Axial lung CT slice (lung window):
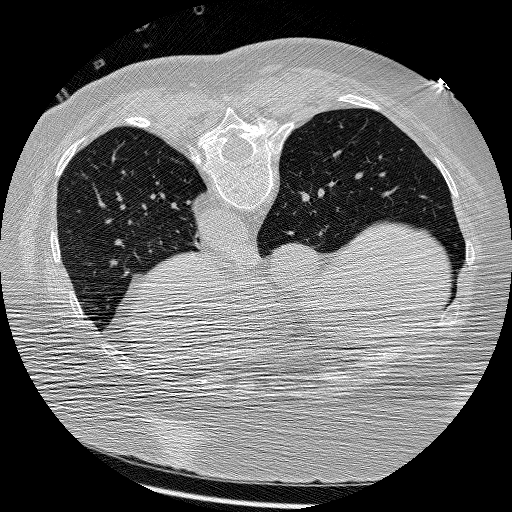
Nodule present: no